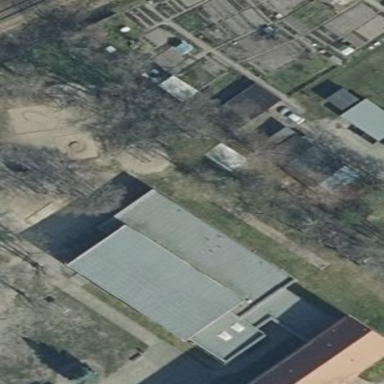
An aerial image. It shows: Sports hall with gray flat roof made of tar paper. The roof orientation is across the building.